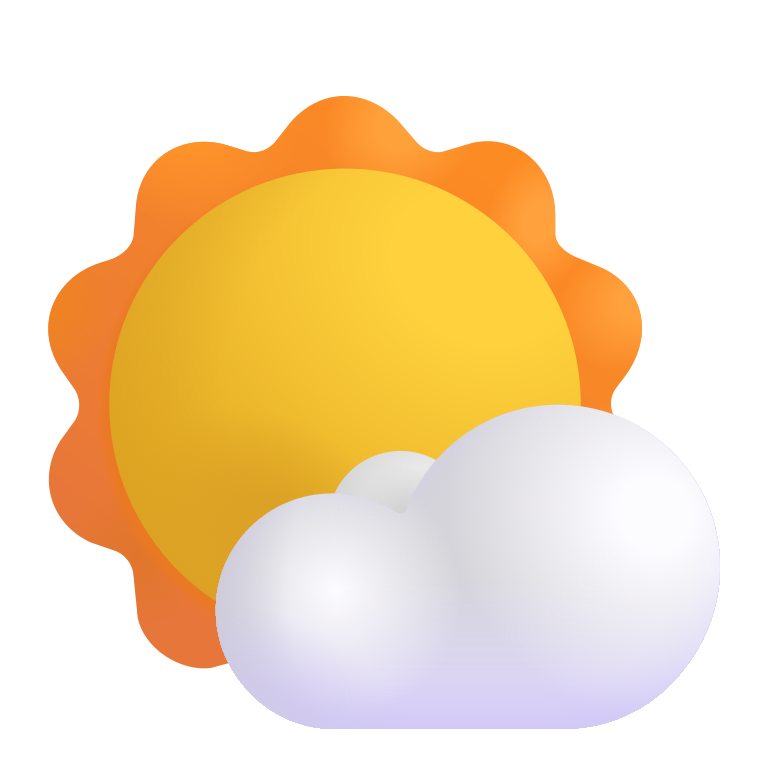
sun behind small cloud color